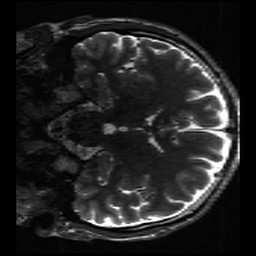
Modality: inplaneT2
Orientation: coronal